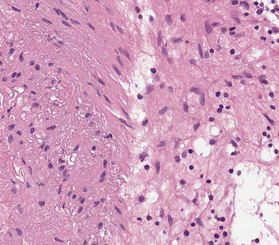
Tumor epithelial tissue: no
Tumor-associated stroma tissue: yes
Normal tissue: no